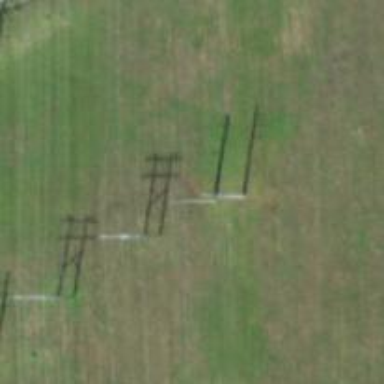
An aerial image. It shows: Power pole.